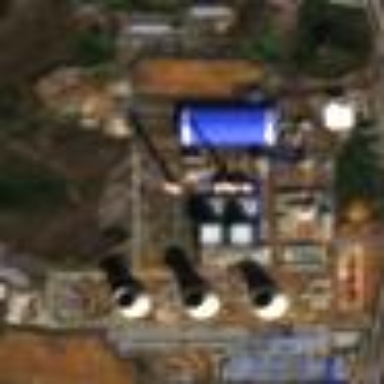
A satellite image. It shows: Industrial area with coal power plant.